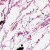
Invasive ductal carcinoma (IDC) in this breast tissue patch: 0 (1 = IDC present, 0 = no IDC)